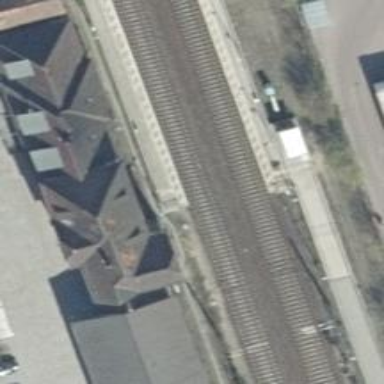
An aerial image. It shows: Train station building.